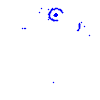
Particle: pion